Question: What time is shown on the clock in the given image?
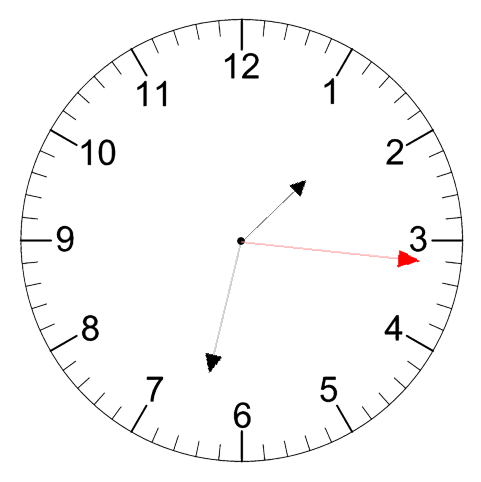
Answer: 01:32:16